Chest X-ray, AP view. Patient: 60 years old, sex M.
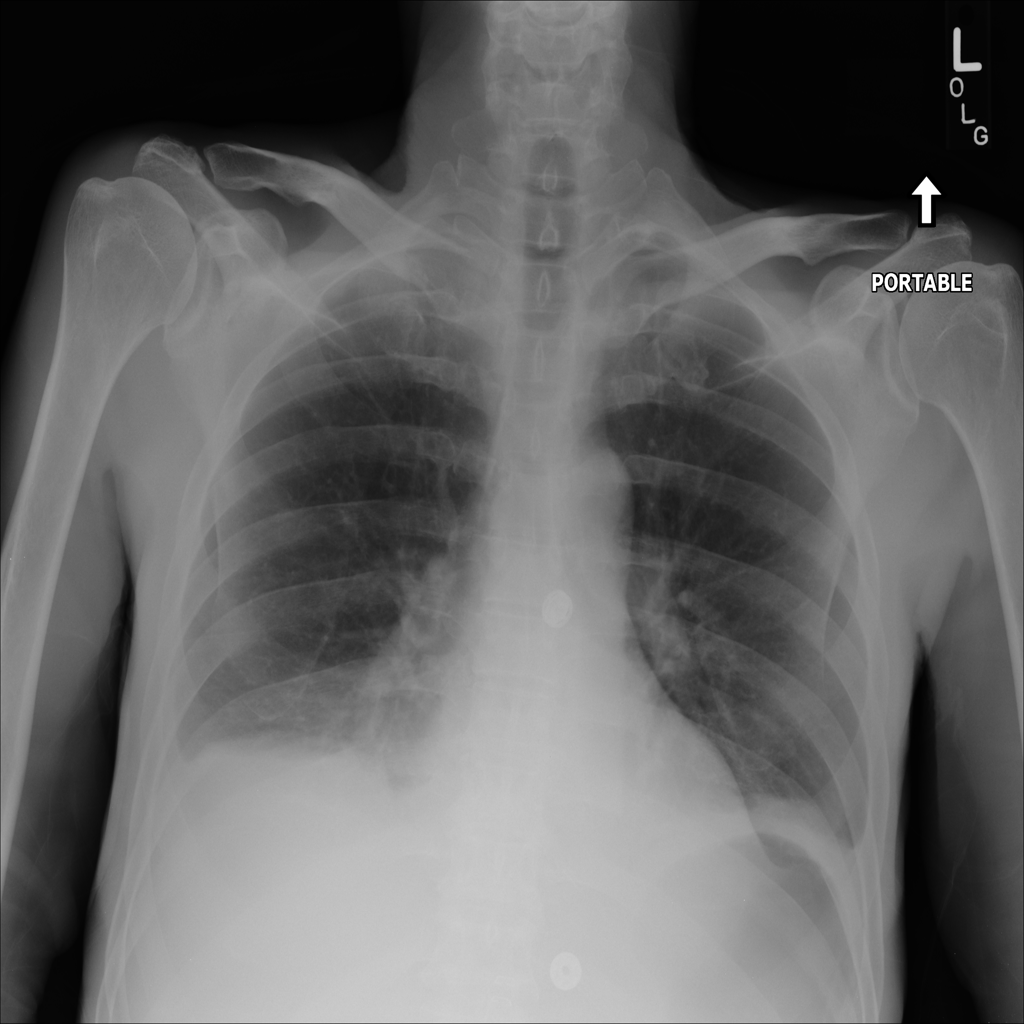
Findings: Atelectasis, Effusion